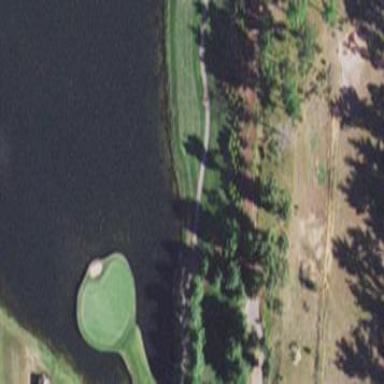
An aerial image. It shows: Water hazard in golf course. The hazard is natural water feature.